Interaction volume radius: 5 \u00c5
Interaction volume height: 15 \u00c5
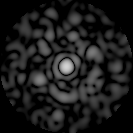
Disorder parameter: 0.8191